Interaction volume radius: 5 \u00c5
Interaction volume height: 25 \u00c5
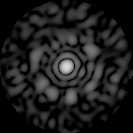
Disorder parameter: 0.8246